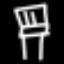
Label: chair